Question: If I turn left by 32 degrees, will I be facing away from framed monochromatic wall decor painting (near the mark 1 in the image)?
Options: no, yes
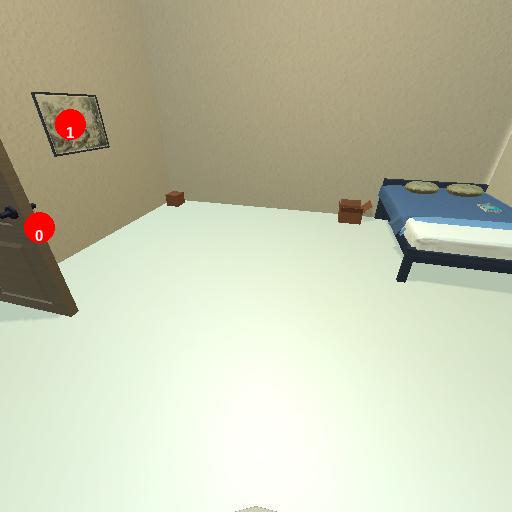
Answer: no